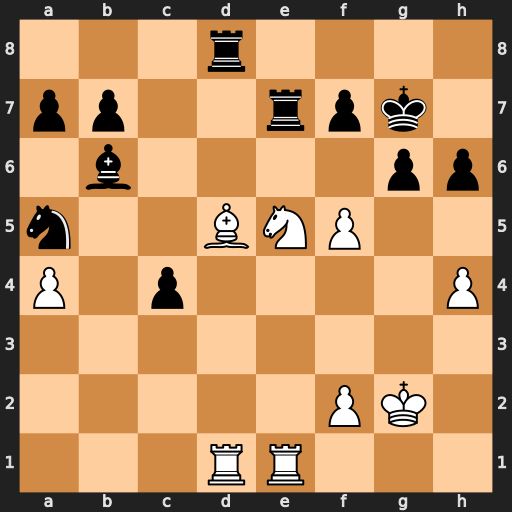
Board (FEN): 3r4/pp2rpk1/1b4pp/n2BNP2/P1p4P/8/5PK1/3RR3
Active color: w
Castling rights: -
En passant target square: -
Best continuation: f6+ Kxf6 Ng4+ Kg7 Rxe7